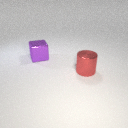
large purple metal cube behind large red metal cylinder